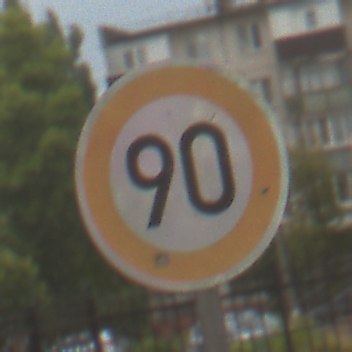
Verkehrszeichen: Geschwindigkeit90
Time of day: MorningAfternoon
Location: Outdoor (Urban)
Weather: Overcast
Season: NotSpecified
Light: Natural